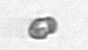
Label: Heterocapsa_rotundata